Field crop: tomato
Growth stage: 1
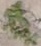
Species: portulaca